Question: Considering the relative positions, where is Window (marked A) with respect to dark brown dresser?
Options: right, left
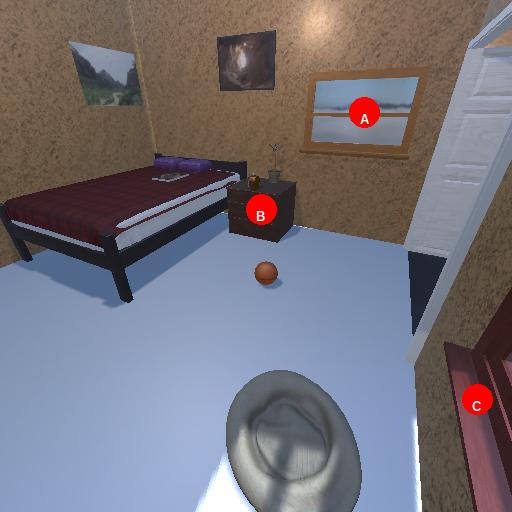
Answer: right